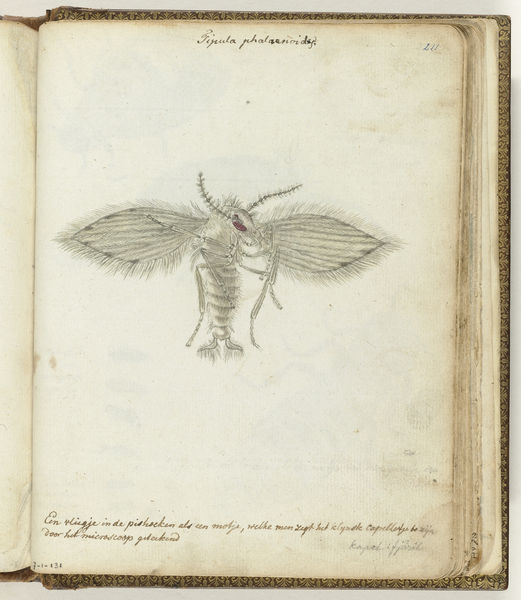
Titel: Vliegje
Künstler: Jan Brandes
Standort: Amsterdam
Institution: Rijksmuseum
Schlagwörter: flügel, körper, zeichnung, tier, augen, beine, studie, fühler, buch, radierung, bleistift, schmetterling, buchseite, insekt, motte, naturstudie, behaart, mücke, naturzeichnung, hornisse, facettenaugen